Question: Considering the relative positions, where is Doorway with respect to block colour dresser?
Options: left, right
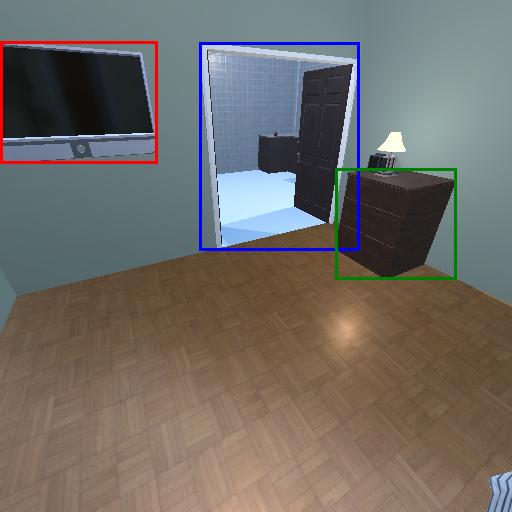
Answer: left